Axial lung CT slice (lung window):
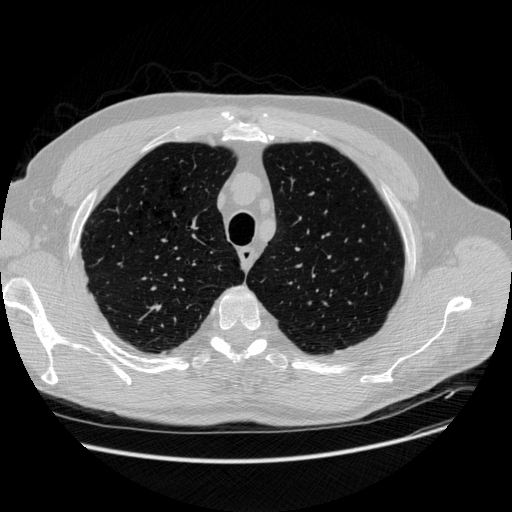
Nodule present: no